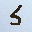
Label: 5